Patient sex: M
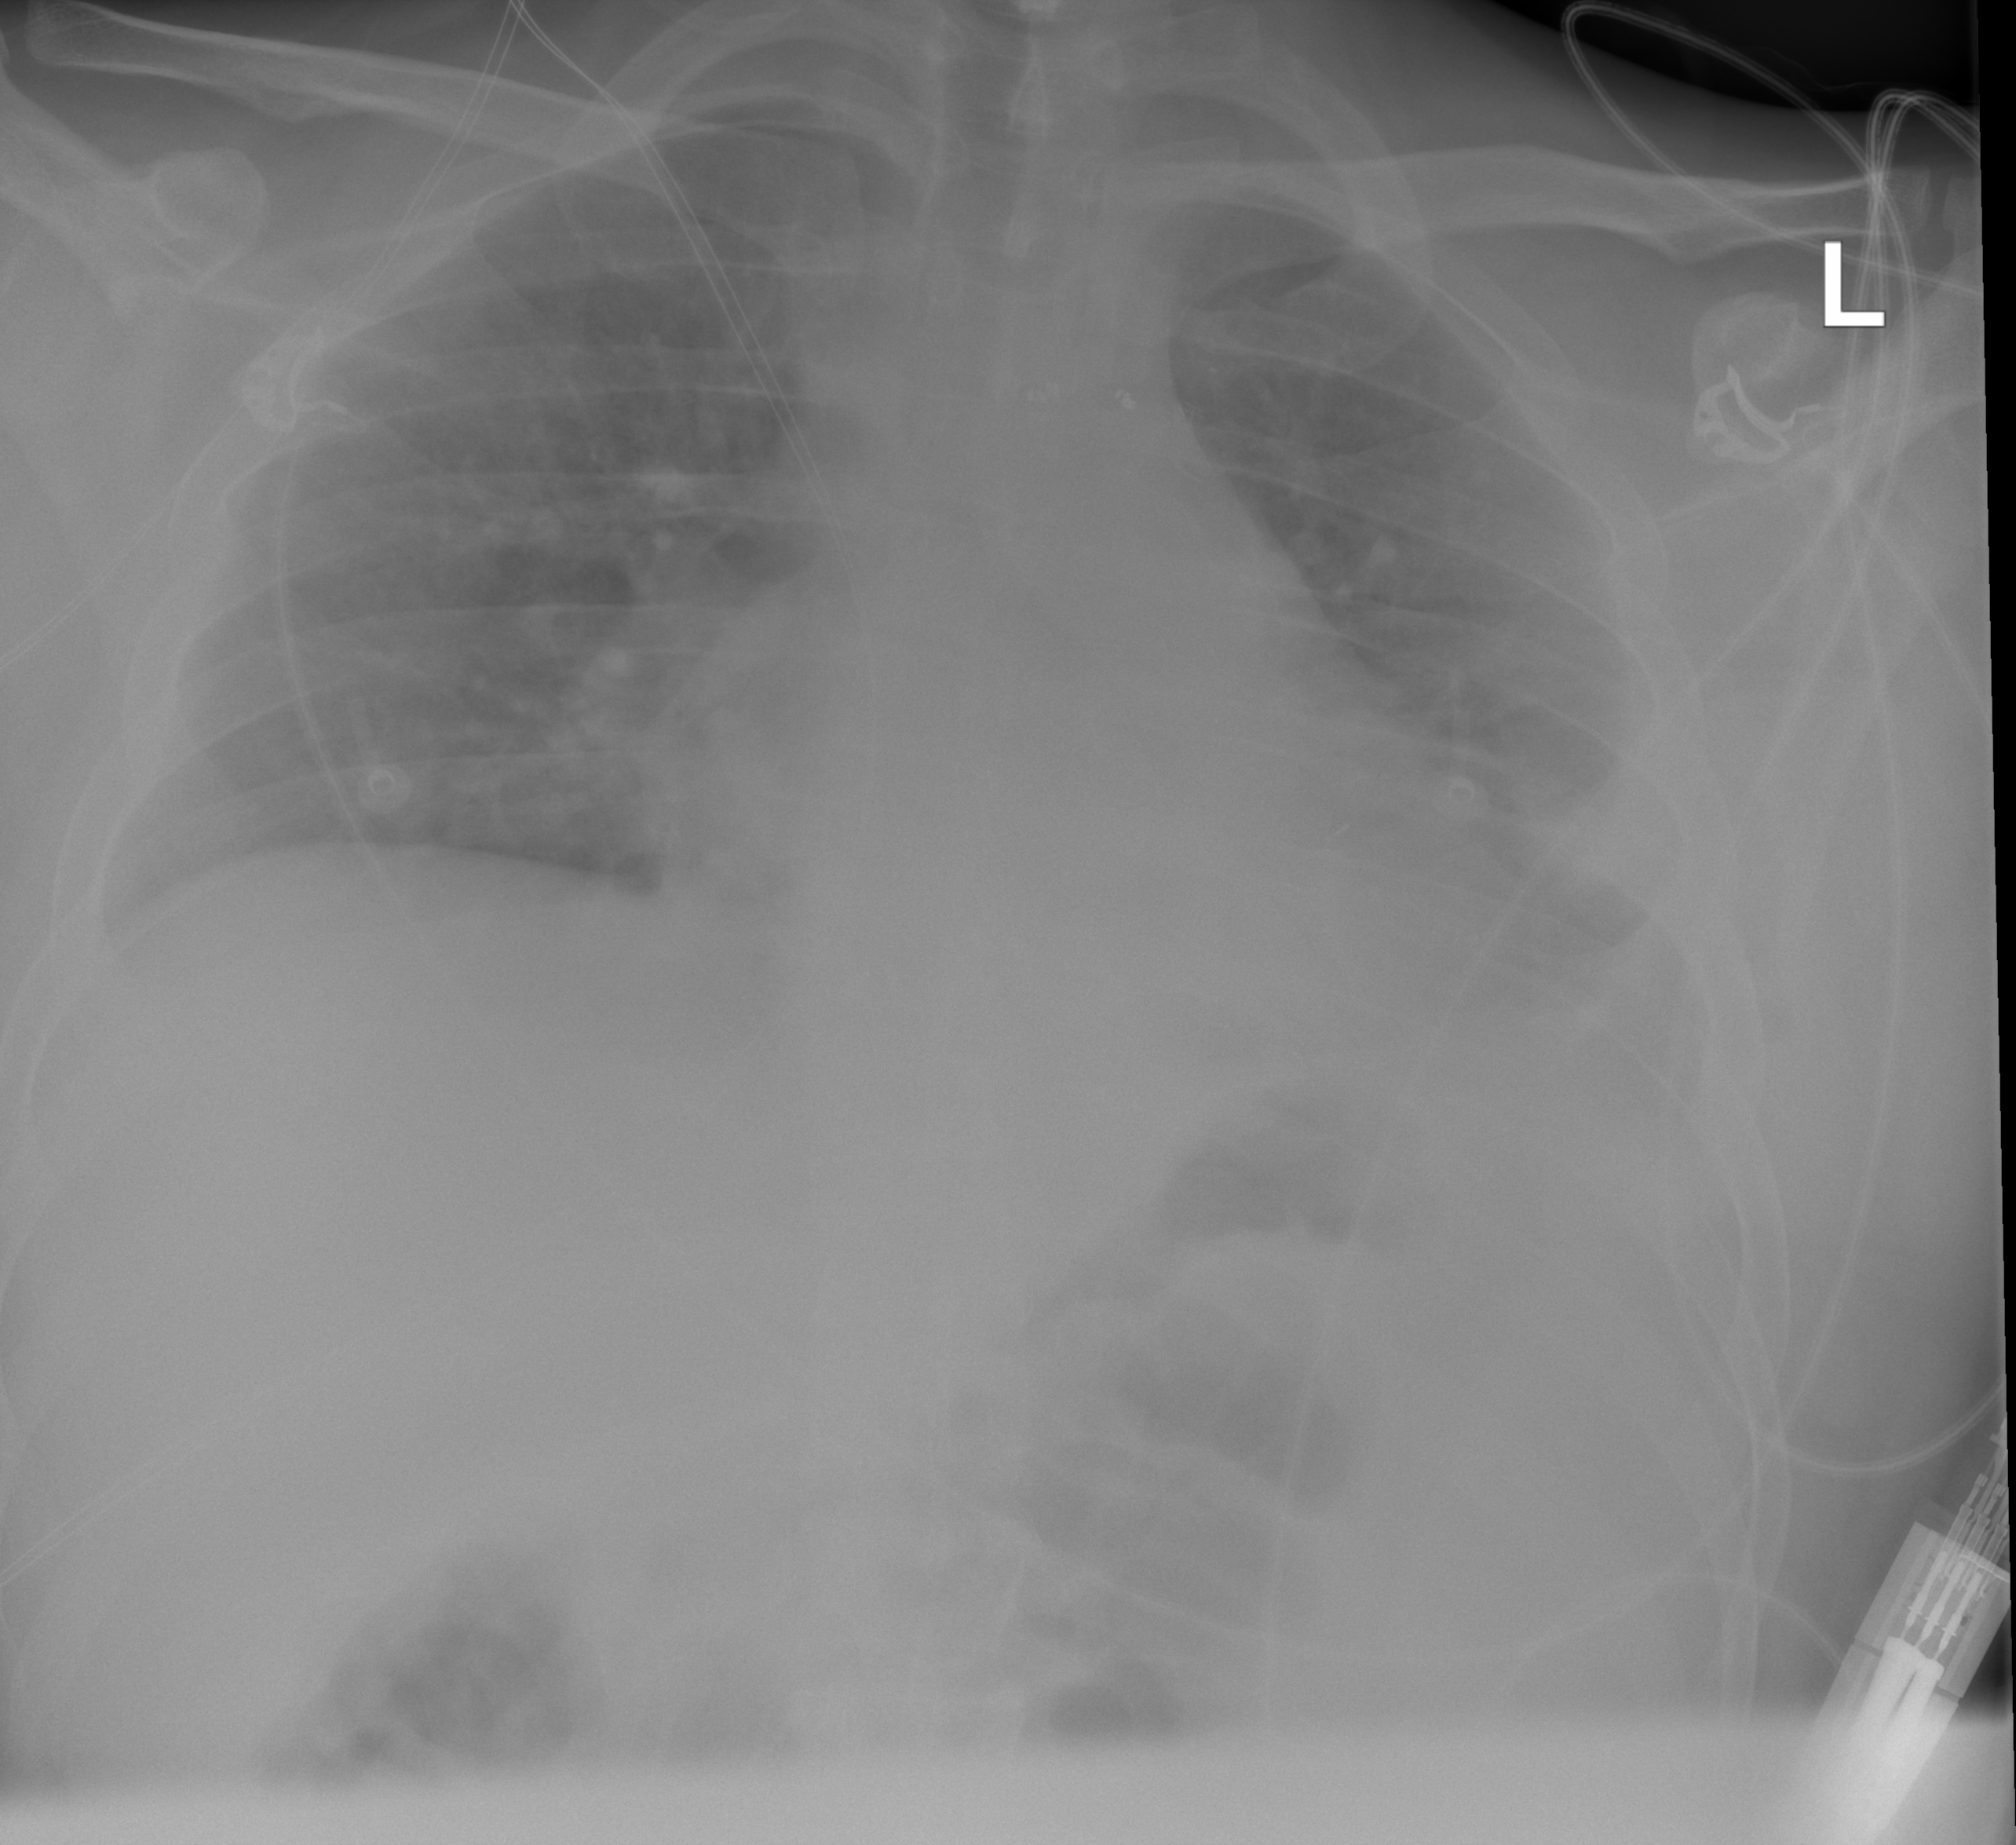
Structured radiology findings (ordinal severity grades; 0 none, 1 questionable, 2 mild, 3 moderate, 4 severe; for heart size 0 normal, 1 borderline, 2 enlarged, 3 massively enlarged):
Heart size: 0
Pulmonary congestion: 2
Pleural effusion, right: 0
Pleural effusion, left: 2
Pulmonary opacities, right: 0
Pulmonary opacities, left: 0
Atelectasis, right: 0
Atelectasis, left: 2